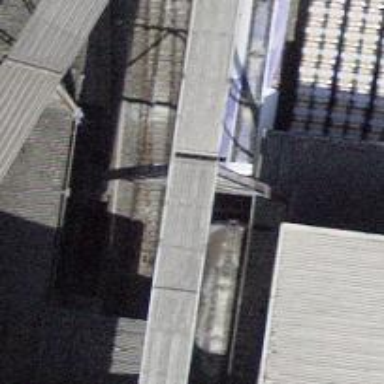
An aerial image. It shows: Railway switch.